Interaction volume radius: 10 \u00c5
Interaction volume height: 10 \u00c5
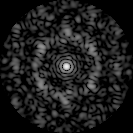
Disorder parameter: 0.7205